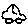
Label: car